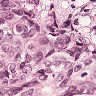
Metastatic tissue present: yes